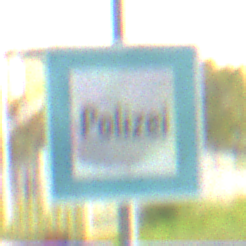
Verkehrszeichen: Polizei
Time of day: MorningAfternoon
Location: Outdoor (Suburban)
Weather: PartlyCloudy
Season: NotSpecified
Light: Natural